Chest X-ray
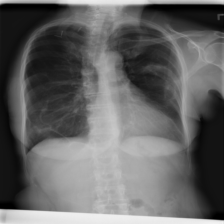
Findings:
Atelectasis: negative
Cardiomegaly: negative
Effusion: negative
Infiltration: negative
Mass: negative
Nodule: negative
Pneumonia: negative
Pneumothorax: negative
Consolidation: negative
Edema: negative
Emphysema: negative
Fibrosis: negative
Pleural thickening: negative
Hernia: negative